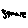
Label: square